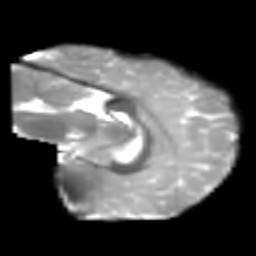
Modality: T2w
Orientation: sagittal
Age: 6
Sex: male
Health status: healthy